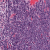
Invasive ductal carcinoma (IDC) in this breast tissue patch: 1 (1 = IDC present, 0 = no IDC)